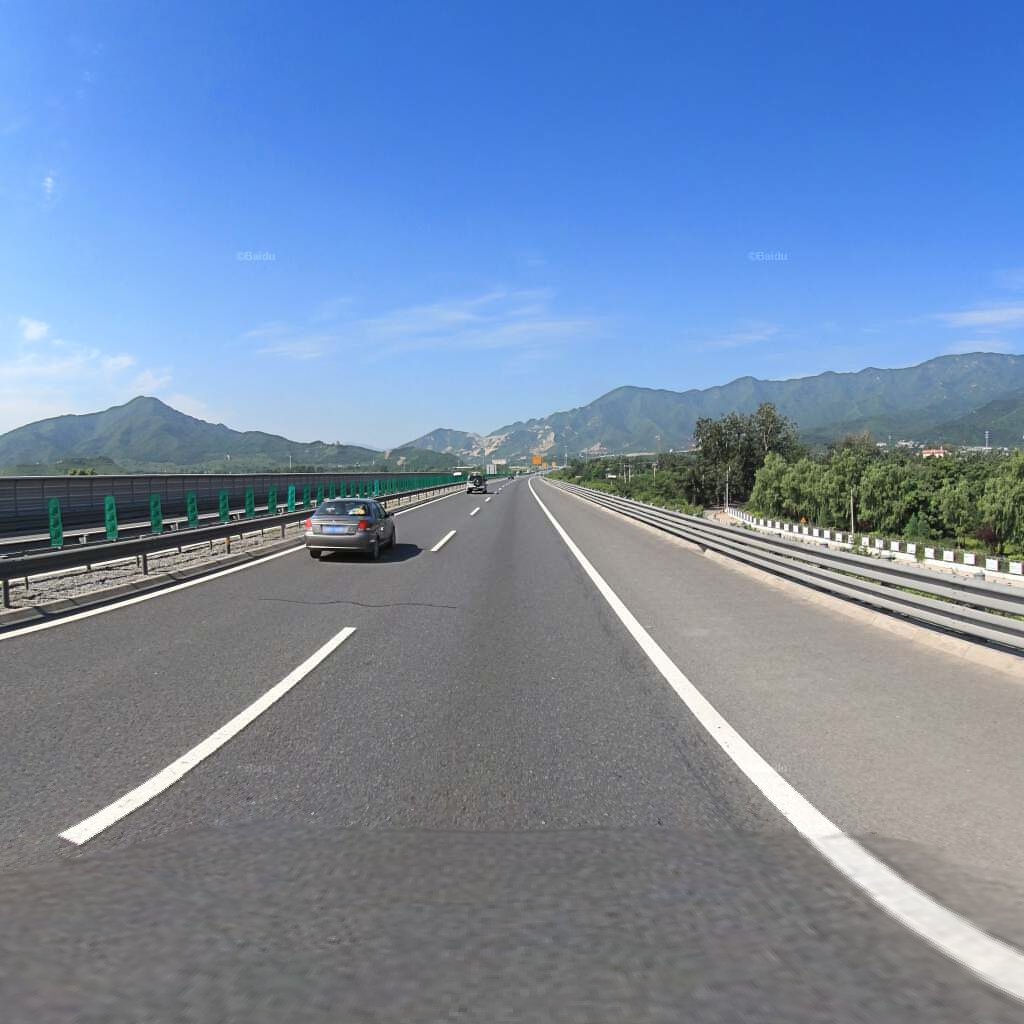
Region: Haidian
Road damage annotations: transverse patch